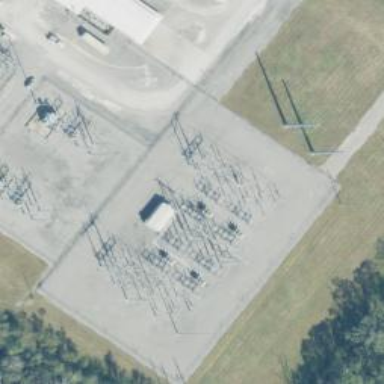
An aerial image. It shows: Switch for power supply.